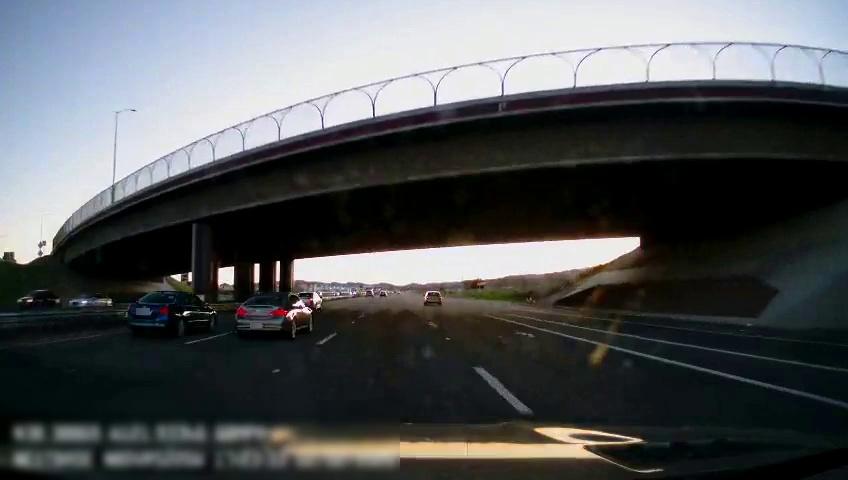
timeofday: Dusk/Dawn/Twilight
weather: Cloudy
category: Drivable Space
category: Vehicles | Car
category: Vehicles | Car
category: Vehicles | Car
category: Vehicles | Car
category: Vehicles | Car
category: Vehicles | SUV
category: Vehicles | SUV
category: Lanes | Alternate Lane
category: Lanes | Current Lane
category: Lanes | Current Lane
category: Lanes | Alternate Lane
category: Lanes | Alternate Lane
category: Lanes | Alternate Lane
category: Lanes | Alternate Lane